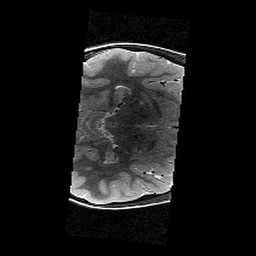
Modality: T2w
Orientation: axial
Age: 12
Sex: female
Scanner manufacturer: siemens
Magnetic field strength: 3 T
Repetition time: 9.23 s
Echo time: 0.067 s